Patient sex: M
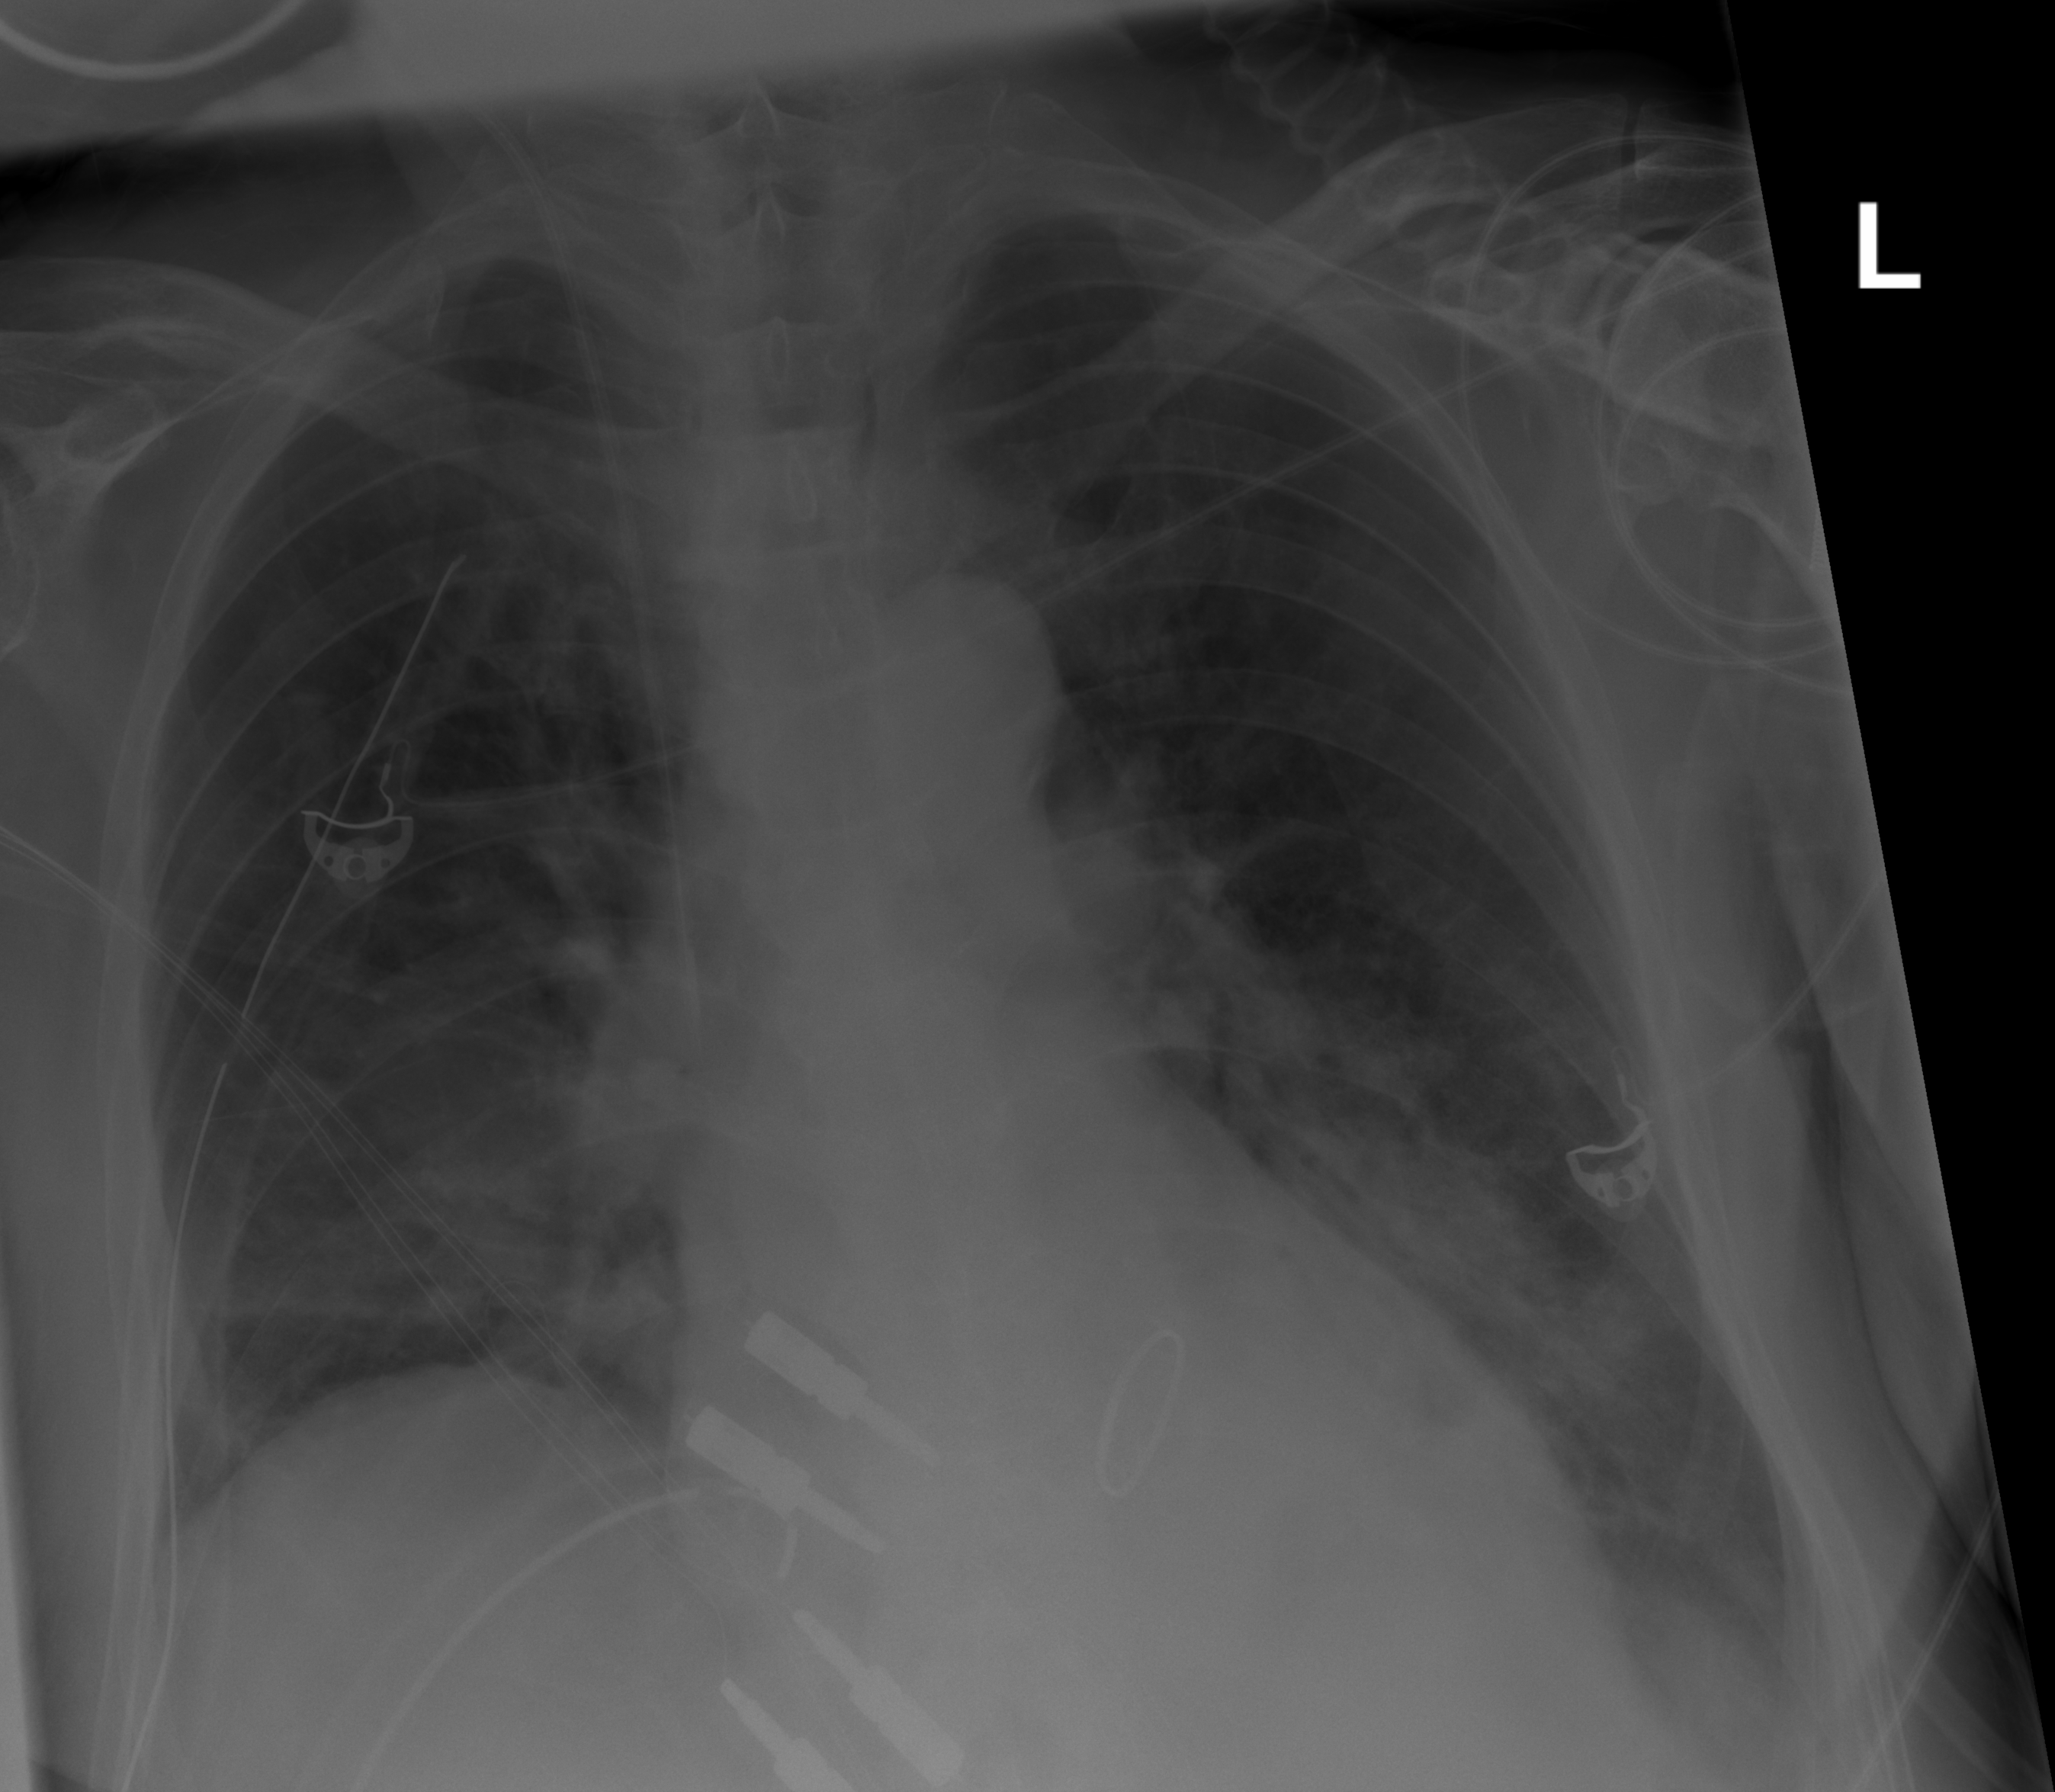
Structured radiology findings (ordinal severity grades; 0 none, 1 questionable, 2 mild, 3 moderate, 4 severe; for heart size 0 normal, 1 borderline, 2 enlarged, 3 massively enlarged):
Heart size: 1
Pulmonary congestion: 1
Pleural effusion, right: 1
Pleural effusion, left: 0
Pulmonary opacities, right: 1
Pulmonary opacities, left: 1
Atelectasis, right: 1
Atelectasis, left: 0